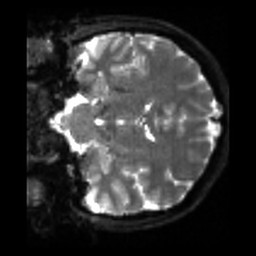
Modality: sbref
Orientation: coronal
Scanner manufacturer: siemens
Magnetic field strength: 3 T
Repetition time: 4 s
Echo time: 0.0594 s